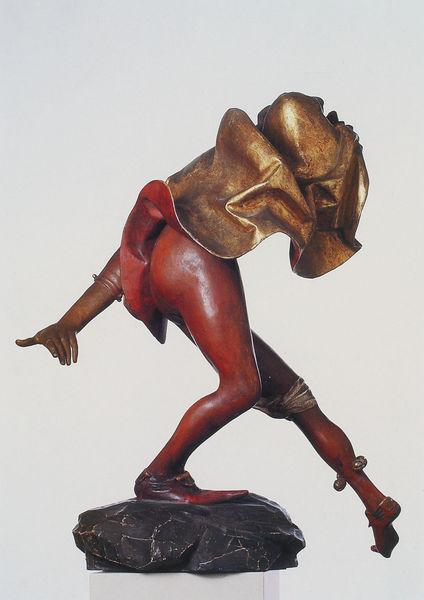
Titel: Hochzeiter, Rückansicht
Künstler: Erasmus Grasser
Institution: München, Stadtmuseum
Schlagwörter: fuß, hand, mann, nackt, umhang, braun, elegant, finger, holz, rot, tanz, arm, arme, falten, sockel, stein, figur, gold, mantel, tanzen, gebeugt, skulptur, beine, bein, rückenansicht, schuhe, fels, drehen, wehen, narr, münchen, schritt, gespreizt, schuh, glocke, glöckchen, schreiten, drehung, tänzer, glocken, schellen, figut, erasmus, schelle, bildschnitzerei, schnabelschuh, raumgreifend, po, 1600, grasser, moriskentänzer, moriske